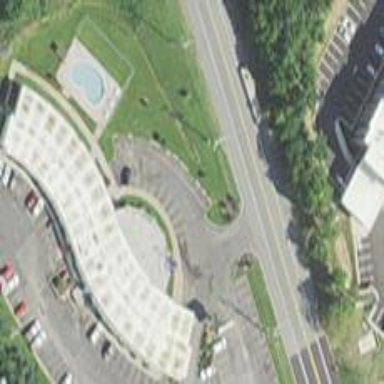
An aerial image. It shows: Hotel building.